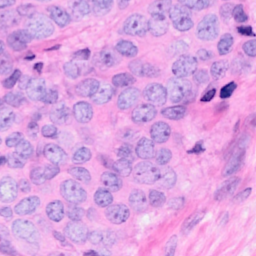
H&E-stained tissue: Breast